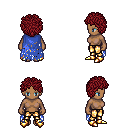
a pixel art fantasy rpg character, female body template, human, dark skin, blue tattered cape, gold greaves, brunette curly afro hairstyle, gold boots, four views (front, back, left, right), 2x2 character sprite sheet, small pixel art, hard edges, no anti-aliasing